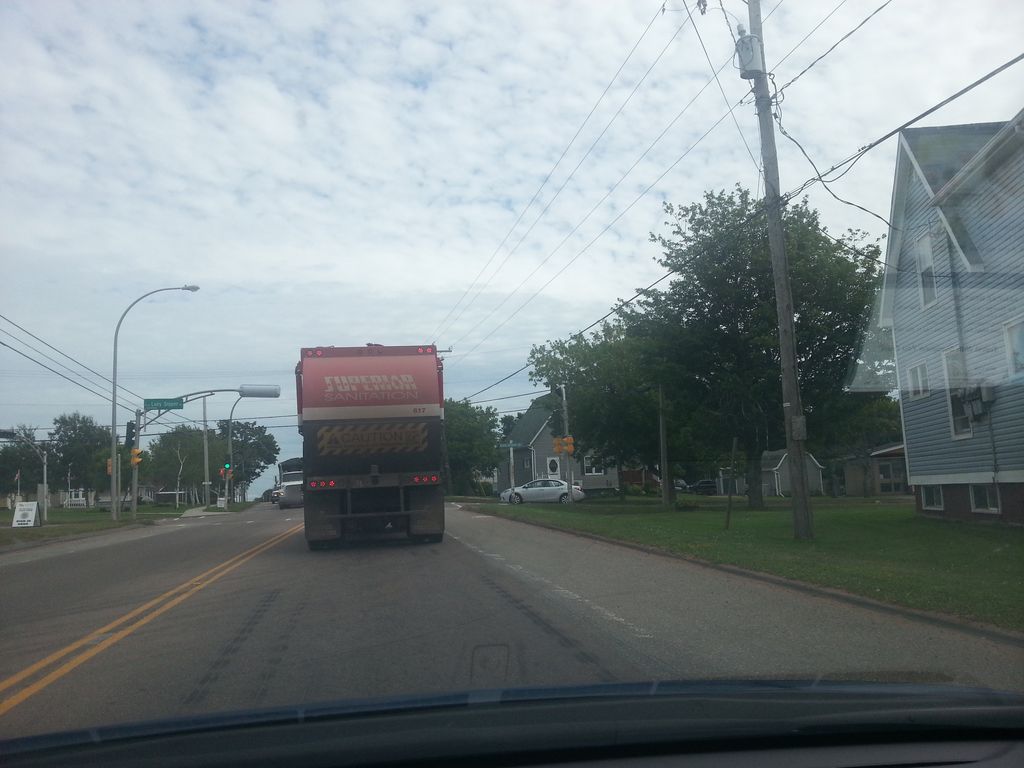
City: charlottetown